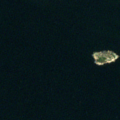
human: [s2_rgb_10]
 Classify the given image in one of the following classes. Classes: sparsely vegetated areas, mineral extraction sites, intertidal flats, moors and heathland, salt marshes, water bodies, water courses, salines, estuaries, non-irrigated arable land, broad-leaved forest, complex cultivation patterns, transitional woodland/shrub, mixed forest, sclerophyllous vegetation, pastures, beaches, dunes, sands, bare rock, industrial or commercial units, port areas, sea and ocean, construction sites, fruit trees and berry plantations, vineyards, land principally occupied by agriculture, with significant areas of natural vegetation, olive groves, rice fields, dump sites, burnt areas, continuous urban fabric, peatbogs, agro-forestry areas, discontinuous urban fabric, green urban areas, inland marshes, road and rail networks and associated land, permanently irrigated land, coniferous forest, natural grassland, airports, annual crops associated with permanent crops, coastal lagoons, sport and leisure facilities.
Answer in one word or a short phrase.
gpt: sea and ocean